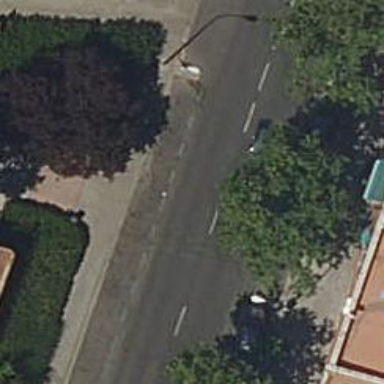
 there are parallel street side parking lanes."